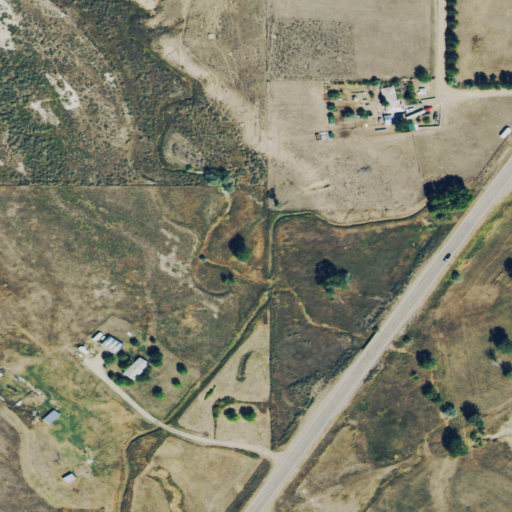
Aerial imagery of valley in Colorado named Sand Gulch containing shrub, pasture, low intensity development, grassland, open development, and high intensity development